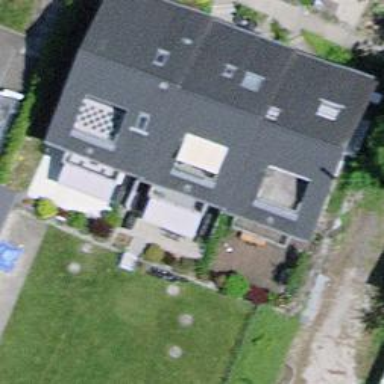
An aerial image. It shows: Residential building.